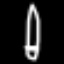
Label: pencil